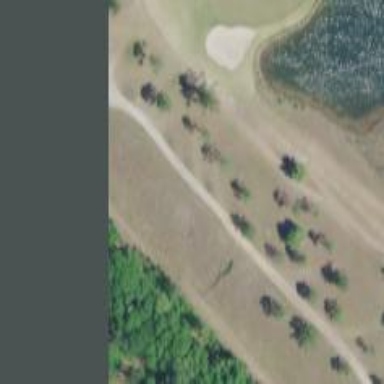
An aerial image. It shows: Rough grassy area used for golf.